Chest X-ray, PA view. Patient: 24 years old, sex M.
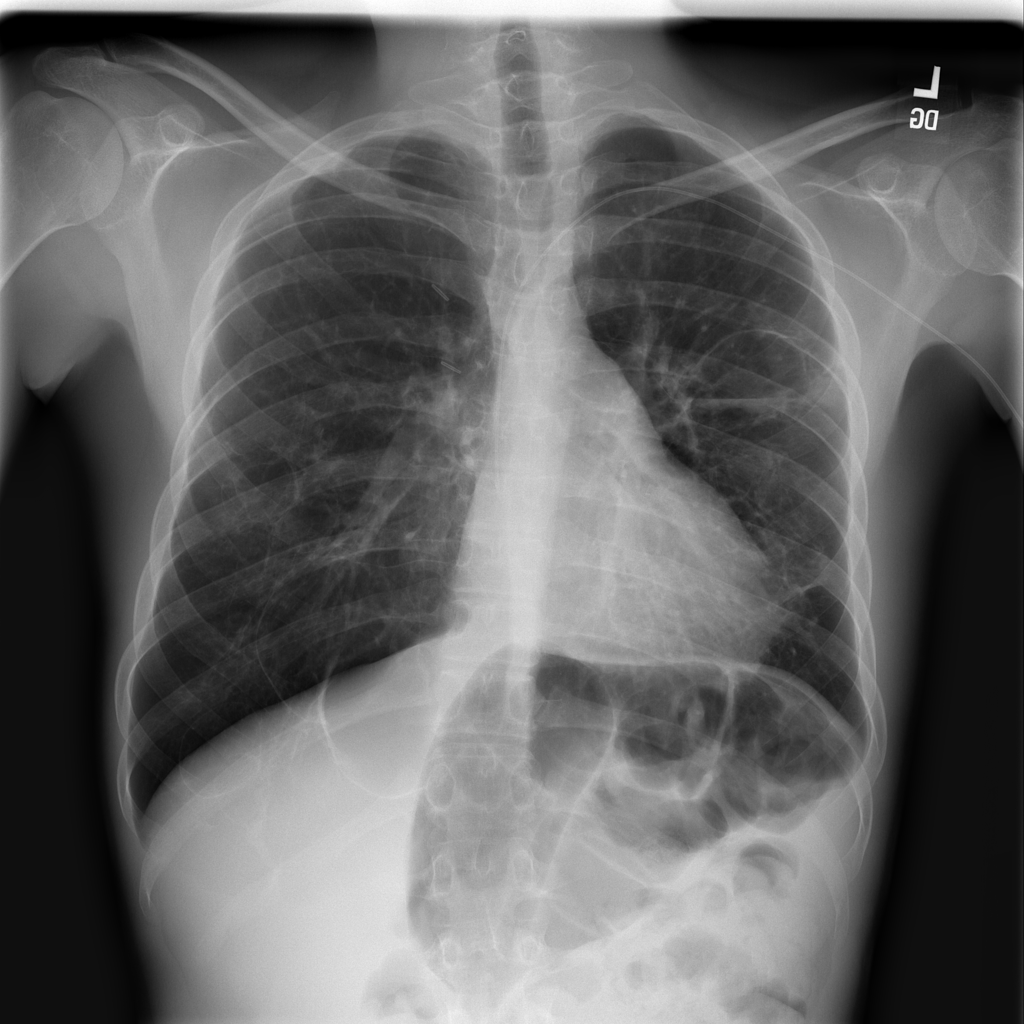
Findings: No Finding